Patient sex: F
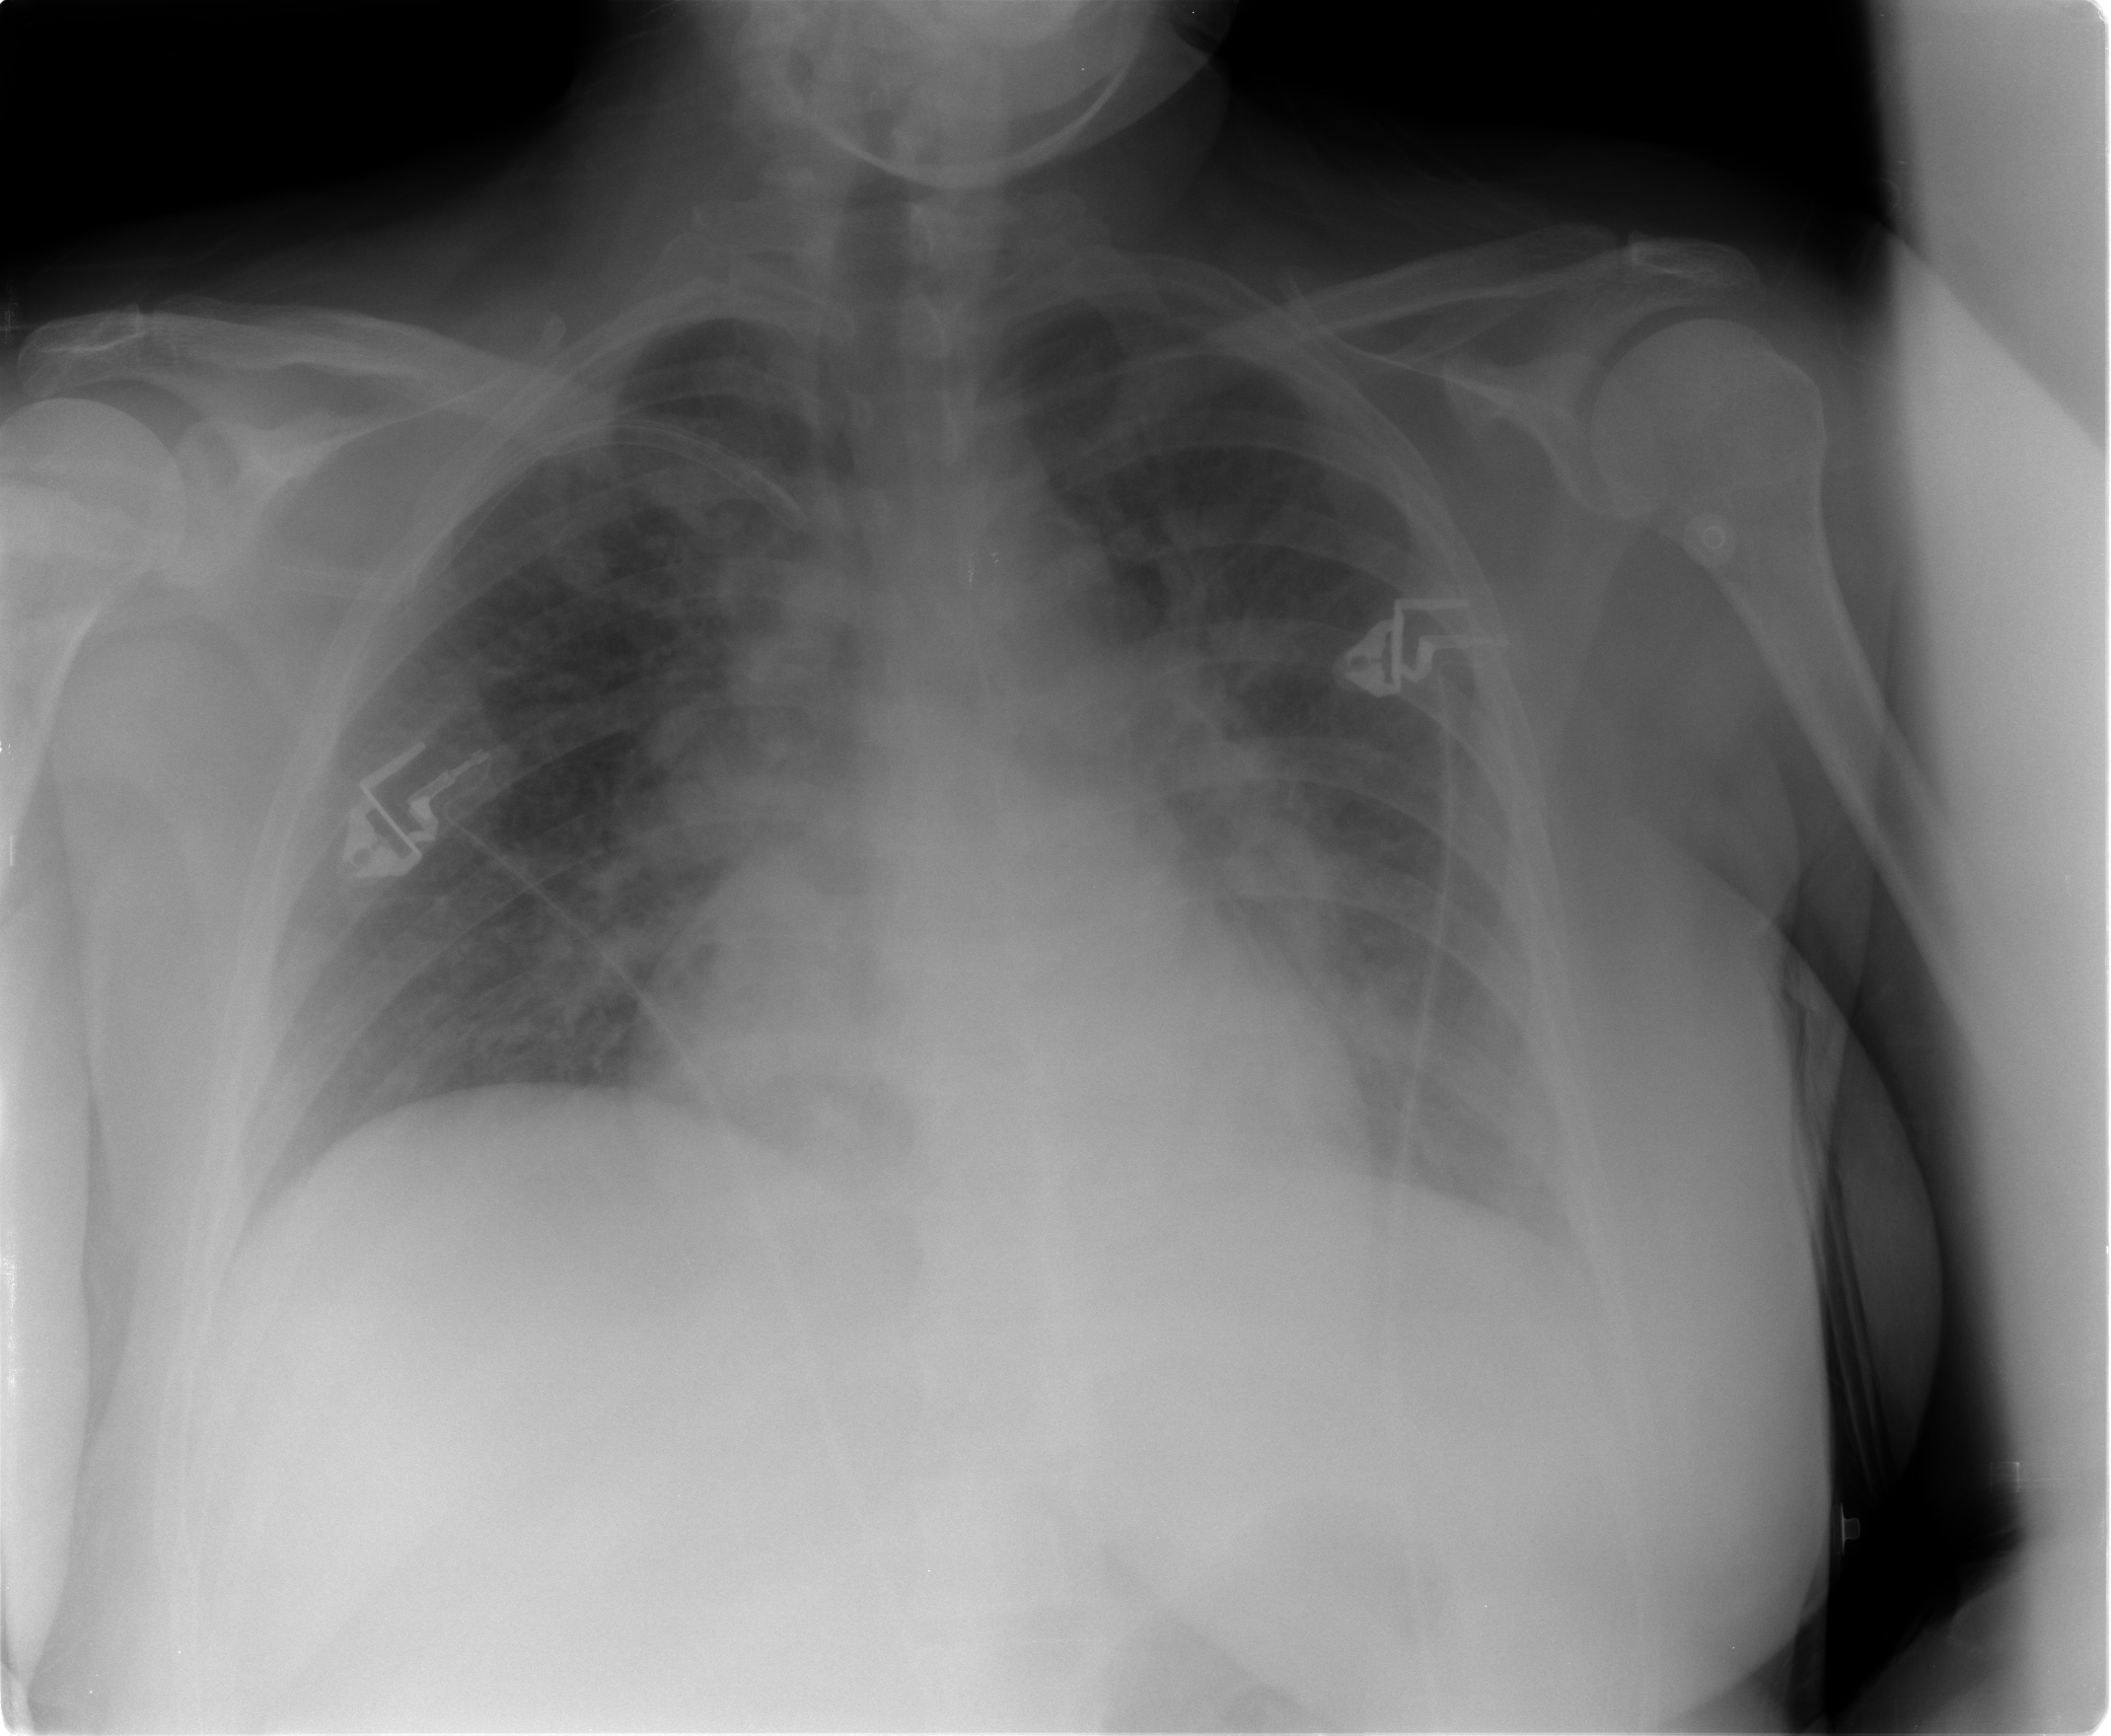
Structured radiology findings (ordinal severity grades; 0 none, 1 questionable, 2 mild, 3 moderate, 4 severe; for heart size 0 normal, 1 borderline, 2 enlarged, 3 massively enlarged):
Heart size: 0
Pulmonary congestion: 2
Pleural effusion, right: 0
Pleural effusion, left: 1
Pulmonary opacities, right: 1
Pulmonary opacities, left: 1
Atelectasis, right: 1
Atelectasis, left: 1